Question: Whose phone visible?
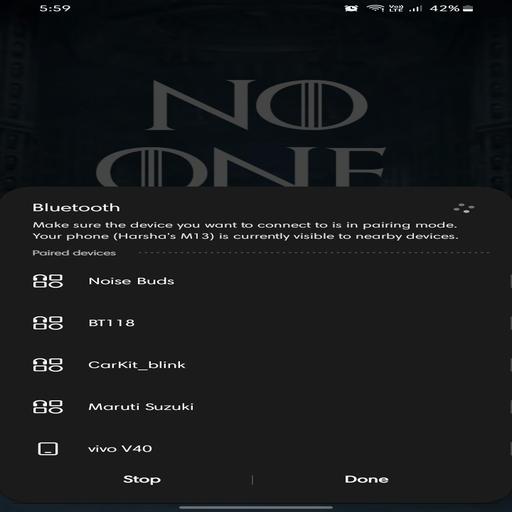
Answer: Harsha's M13